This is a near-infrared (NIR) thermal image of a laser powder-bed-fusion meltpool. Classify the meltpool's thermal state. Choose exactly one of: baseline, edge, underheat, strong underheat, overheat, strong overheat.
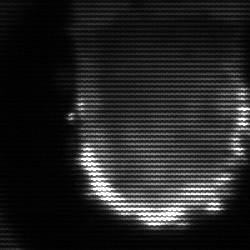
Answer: baseline